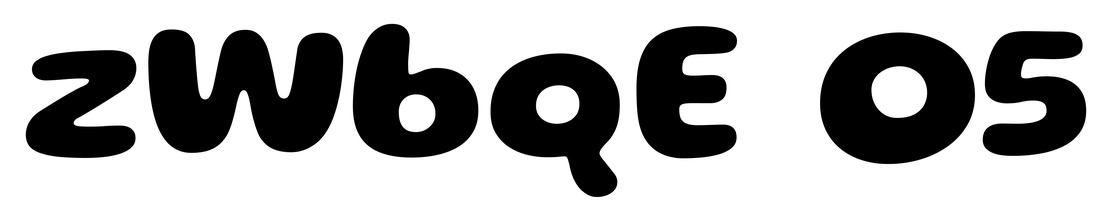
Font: Gluten_Bold